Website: apple
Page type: billing-address
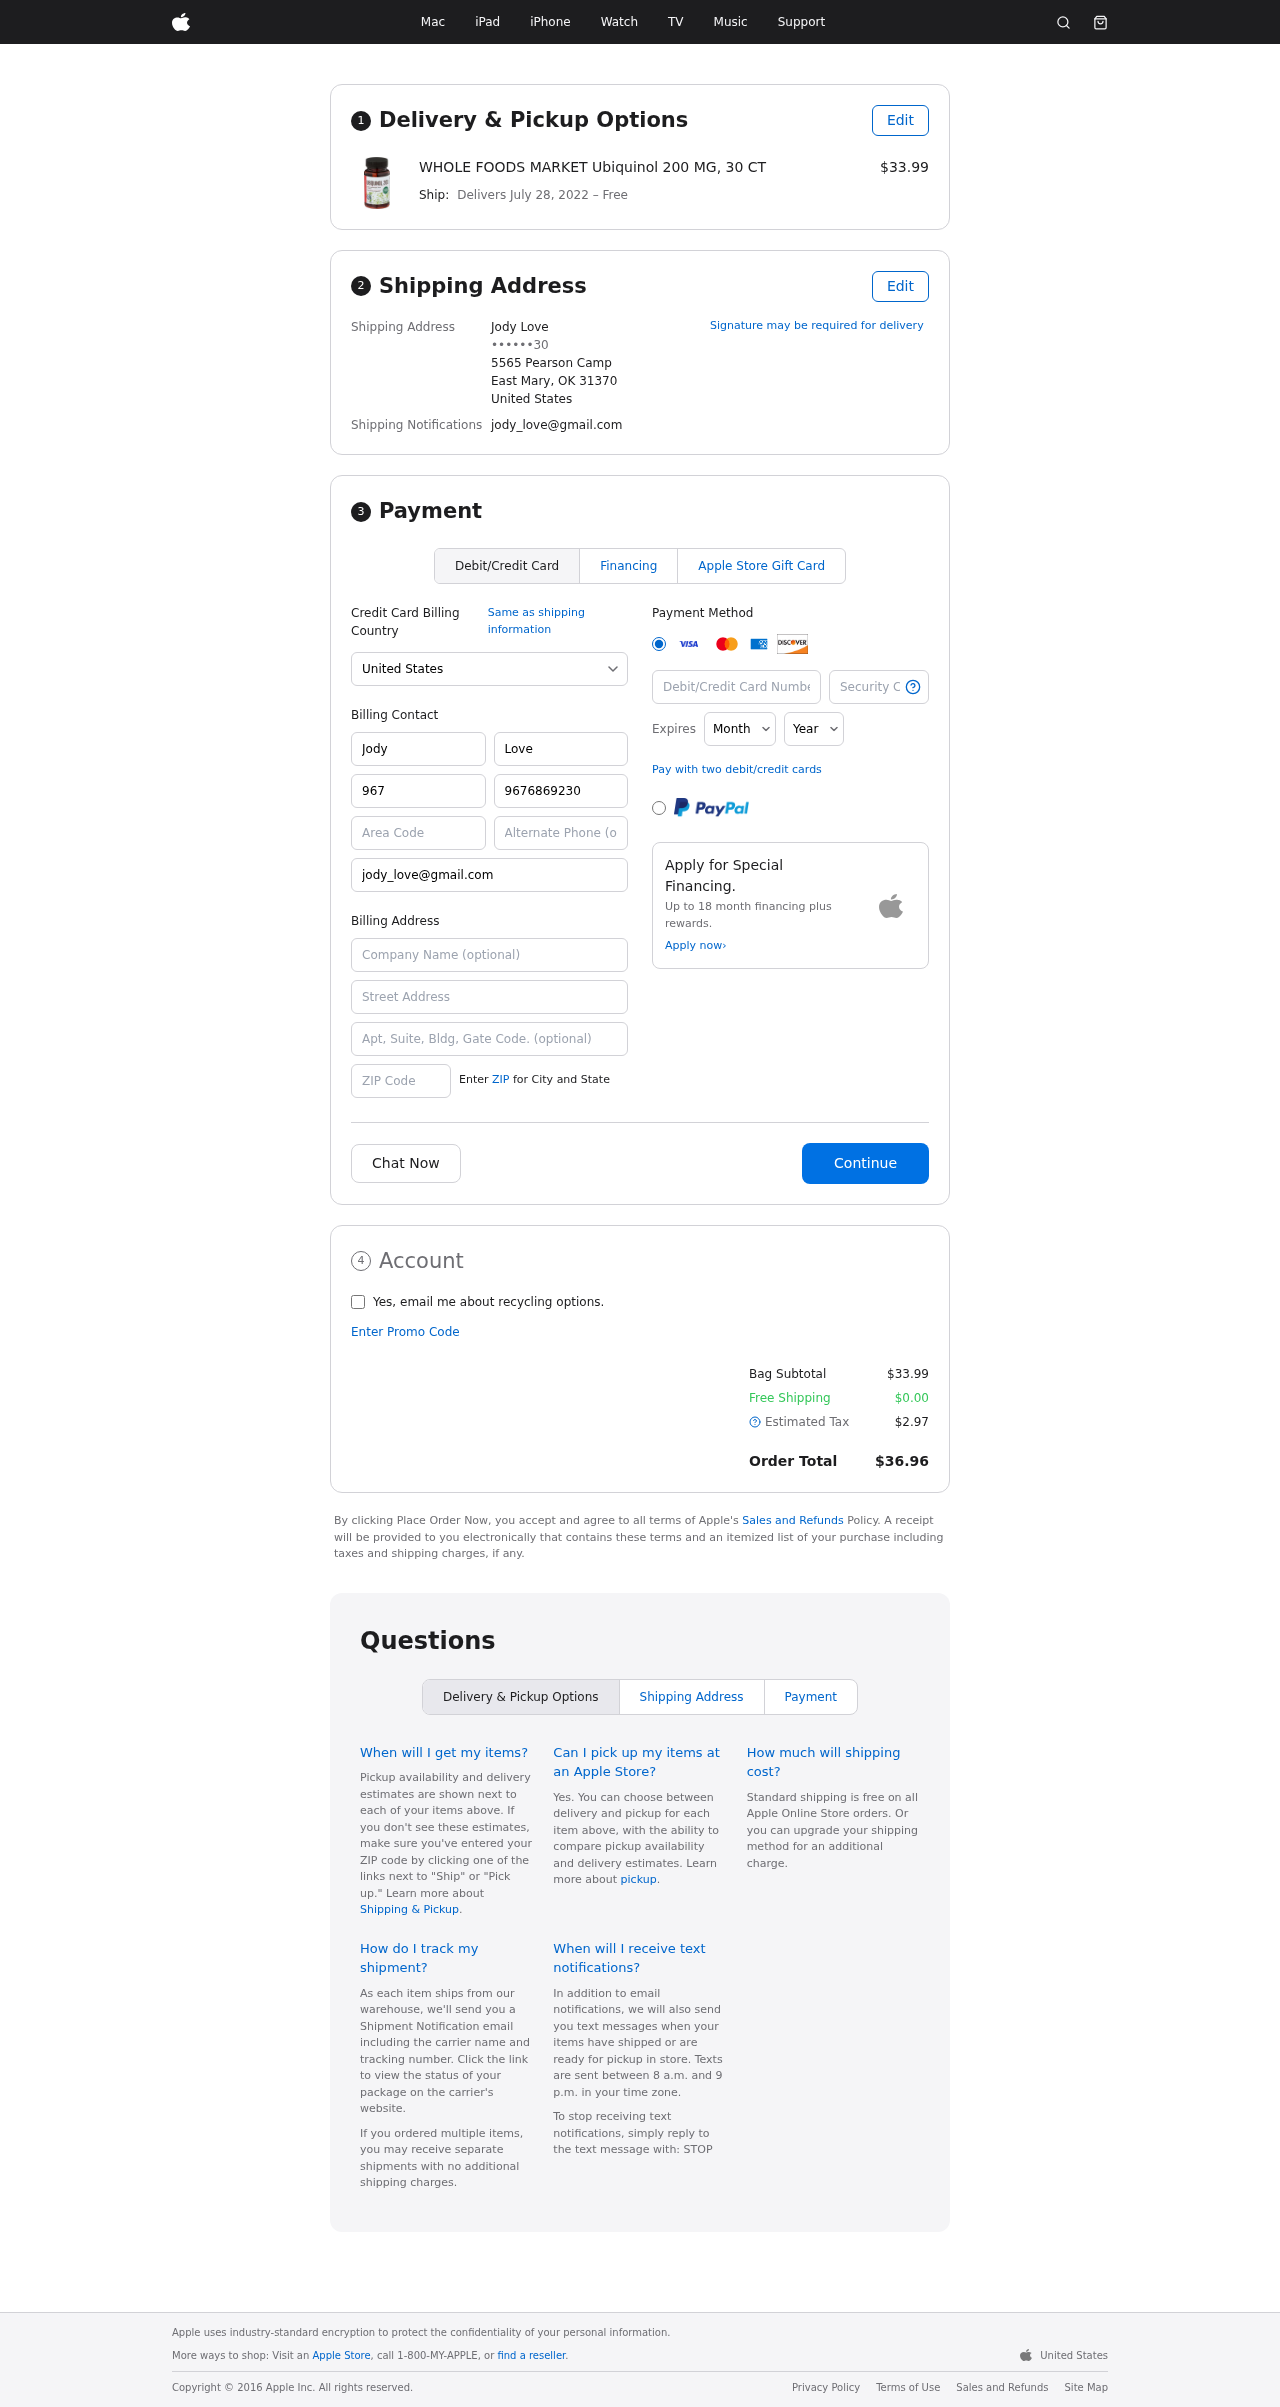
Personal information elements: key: PII_CARD_CVV
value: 782
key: PII_CARD_EXPIRY_MONTH
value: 09
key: PII_CARD_EXPIRY_YEAR
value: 28
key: PII_CARD_NUMBER
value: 6560 5841 9703 1141
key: PII_CITY_STATE_ZIP
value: East Mary, OK 31370
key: PII_COUNTRY
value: United States
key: PII_EMAIL
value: jody_love@gmail.com
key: PII_FULLNAME
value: Jody Love
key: PII_STREET
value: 5565 Pearson Camp
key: PII_PHONE_MASKED
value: ••••••30
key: PII_BILLING_FIRSTNAME
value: Jody
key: PII_BILLING_LASTNAME
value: Love
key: PII_BILLING_PHONE_AREA
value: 967
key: PII_BILLING_PHONE
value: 9676869230
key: PII_BILLING_EMAIL
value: jody_love@gmail.com
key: PII_BILLING_STREET
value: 5565 Pearson Camp
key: PII_BILLING_POSTCODE
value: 31370
Product elements: key: PRODUCT1_NAME
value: WHOLE FOODS MARKET Ubiquinol 200 MG, 30 CT
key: PRODUCT1_PRICE
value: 33.99
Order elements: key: ORDER_DELIVERY_DATE
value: July 28, 2022
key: ORDER_SUBTOTAL
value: $33.99
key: ORDER_SHIPPING_COST
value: $0.00
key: ORDER_TAX
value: $2.97
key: ORDER_TOTAL
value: $36.96